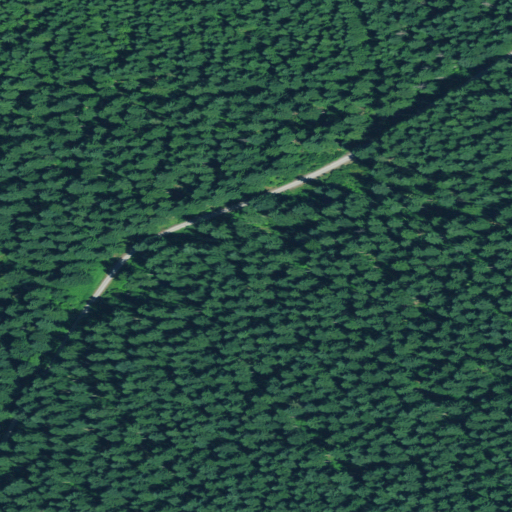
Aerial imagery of plain(s) in Oregon named Christy Flats containing evergreen forest and open development